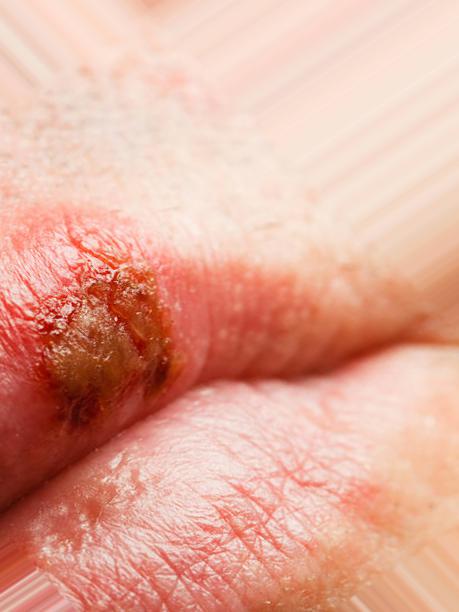
Condition: Mouth Ulcer